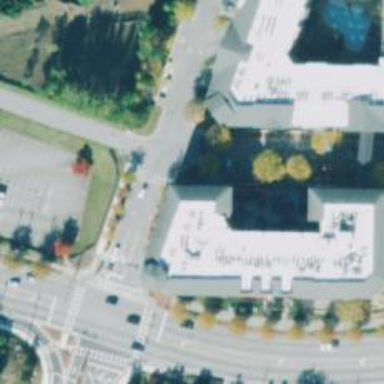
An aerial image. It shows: Pharmacy providing healthcare services.